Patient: sex M, age 79
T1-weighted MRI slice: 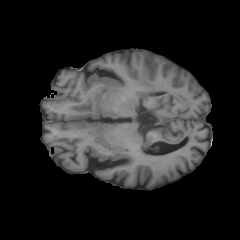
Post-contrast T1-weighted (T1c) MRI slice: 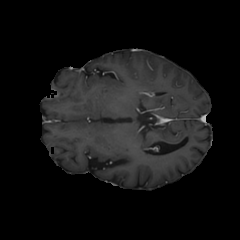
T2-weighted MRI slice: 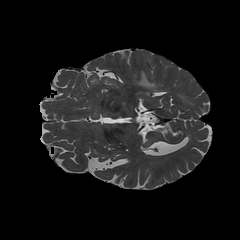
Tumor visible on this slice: yes
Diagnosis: Glioblastoma, IDH-wildtype
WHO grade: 4